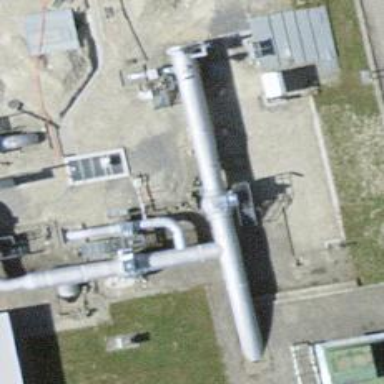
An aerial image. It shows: Pipeline structure is shown.